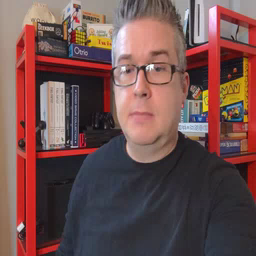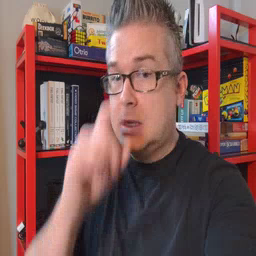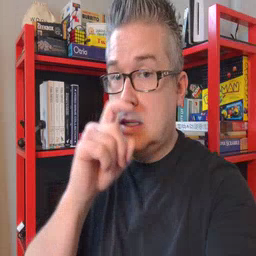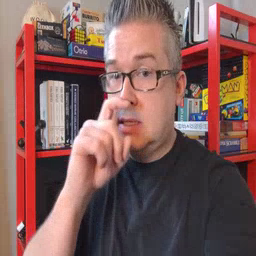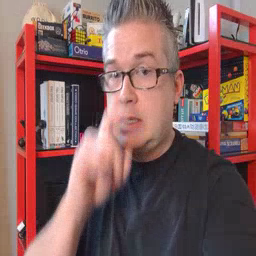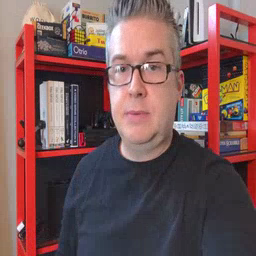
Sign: doll